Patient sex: M
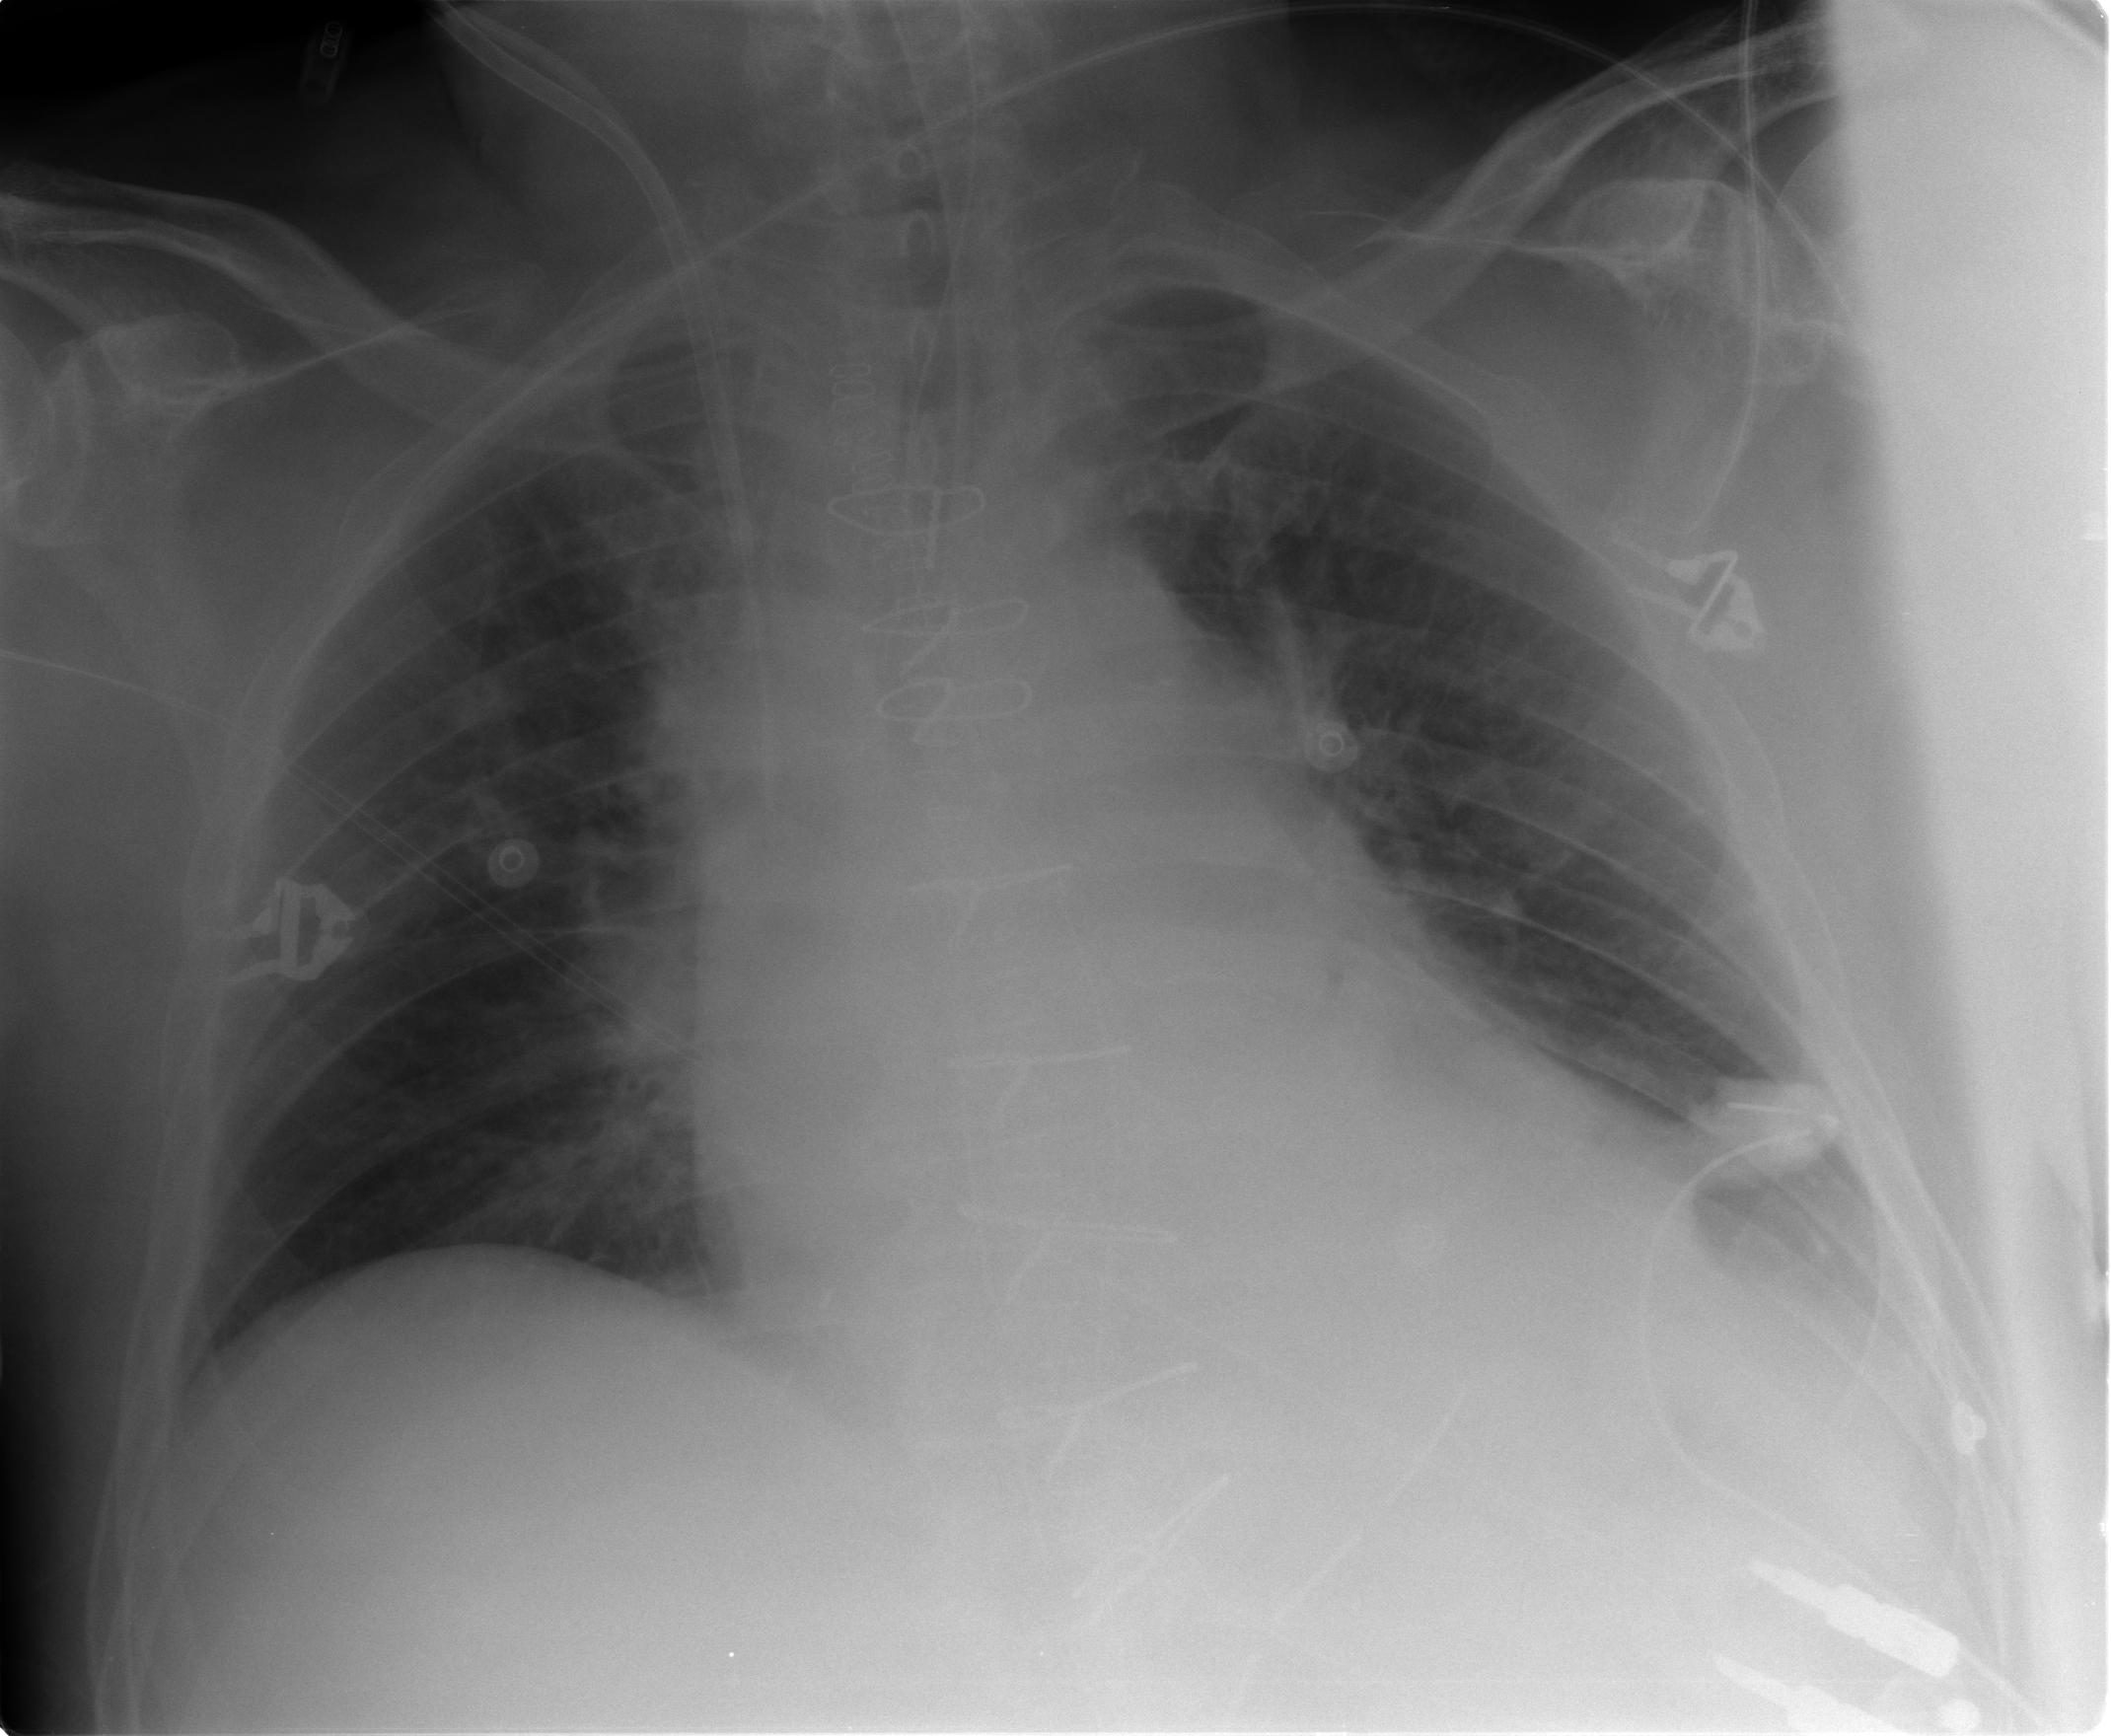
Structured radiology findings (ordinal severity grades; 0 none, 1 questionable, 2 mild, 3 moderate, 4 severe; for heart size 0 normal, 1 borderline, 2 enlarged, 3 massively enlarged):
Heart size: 2
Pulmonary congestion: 2
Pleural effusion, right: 0
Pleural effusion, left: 0
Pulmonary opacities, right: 0
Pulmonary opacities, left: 0
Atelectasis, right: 0
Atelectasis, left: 0